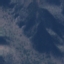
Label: HerbaceousVegetation